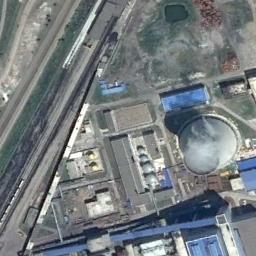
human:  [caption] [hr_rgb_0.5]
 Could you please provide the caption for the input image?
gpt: The thermal power station is on the grass next to some buildings with white mist above .

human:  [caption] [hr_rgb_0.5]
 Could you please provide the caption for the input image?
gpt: In the thermal power plant there are plants and machinery, and a cooling tower is steaming .

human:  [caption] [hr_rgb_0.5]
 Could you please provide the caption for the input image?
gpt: There are many buildings of different shapes next to the thermal power station .

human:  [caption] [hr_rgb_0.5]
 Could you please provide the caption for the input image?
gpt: There are about 10 thermal power stations here, and the roofs of the surrounding buildings are black .

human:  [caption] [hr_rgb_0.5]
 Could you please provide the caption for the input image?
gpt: There are some blue buildings and a chimney on the thermal power station .